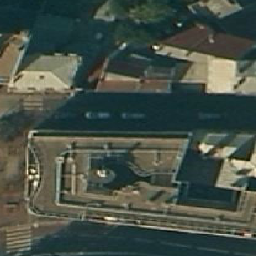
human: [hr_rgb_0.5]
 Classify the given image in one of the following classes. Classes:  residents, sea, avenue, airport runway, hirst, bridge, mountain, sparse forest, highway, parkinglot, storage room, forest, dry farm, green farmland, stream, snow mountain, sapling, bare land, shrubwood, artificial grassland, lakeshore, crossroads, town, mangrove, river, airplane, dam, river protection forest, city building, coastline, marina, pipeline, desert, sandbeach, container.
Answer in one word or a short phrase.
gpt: city building